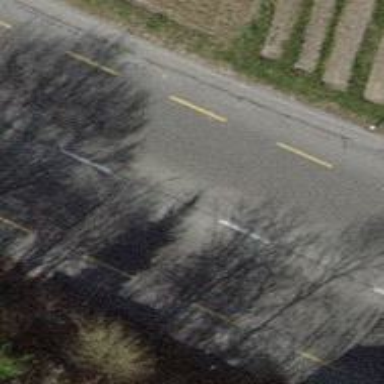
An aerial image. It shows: Secondary road with asphalt surface and designated cycle lane.